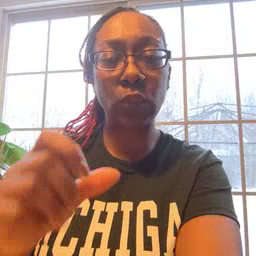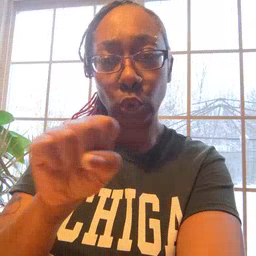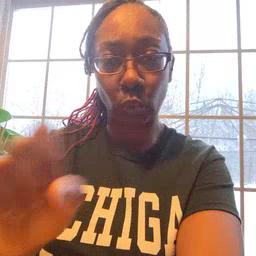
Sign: shoe